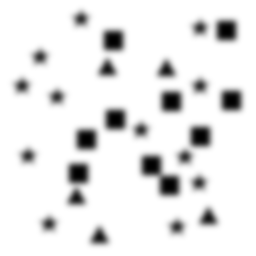
Squares: 10
Triangles: 5
Stars: 12
Total shapes: 27